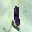
Label: 1